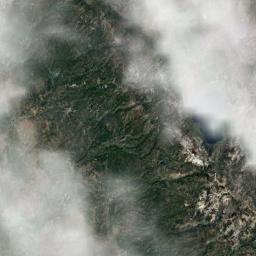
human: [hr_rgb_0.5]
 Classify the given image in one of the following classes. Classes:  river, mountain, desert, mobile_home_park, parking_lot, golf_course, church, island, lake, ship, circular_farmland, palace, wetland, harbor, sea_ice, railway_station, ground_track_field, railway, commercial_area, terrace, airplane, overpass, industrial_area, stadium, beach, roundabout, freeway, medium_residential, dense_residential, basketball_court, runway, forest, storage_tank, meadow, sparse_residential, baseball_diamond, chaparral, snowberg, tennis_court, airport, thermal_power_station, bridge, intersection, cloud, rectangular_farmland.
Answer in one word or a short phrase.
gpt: cloud